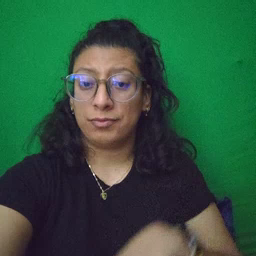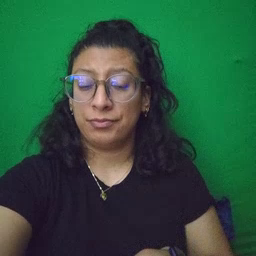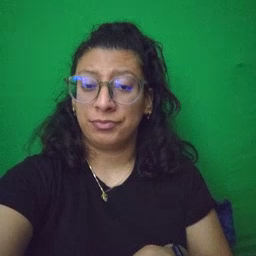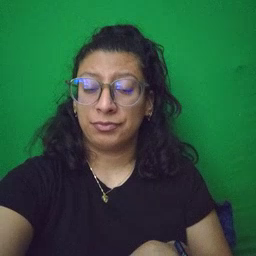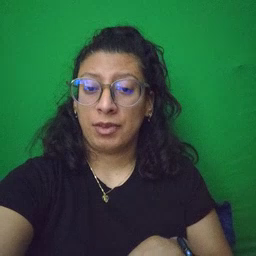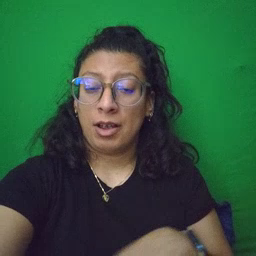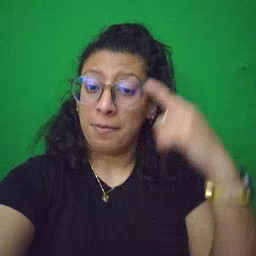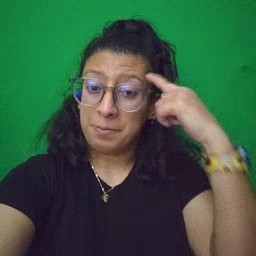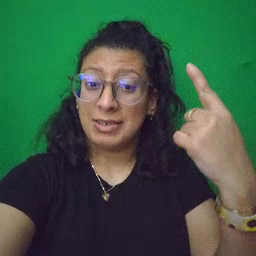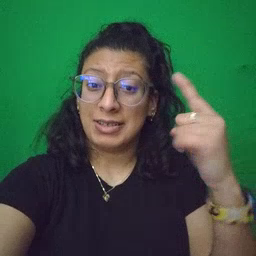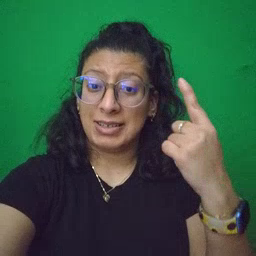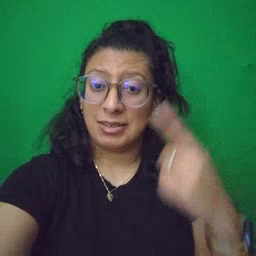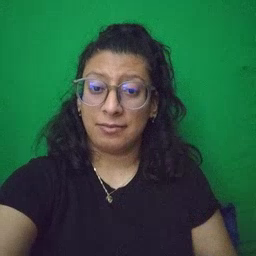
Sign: penny